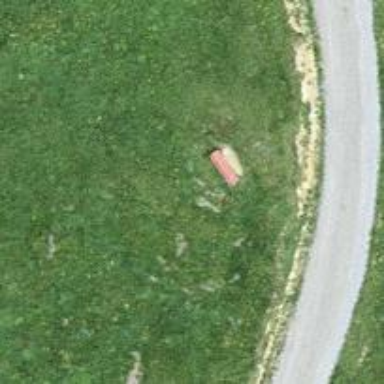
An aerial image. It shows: Bench.